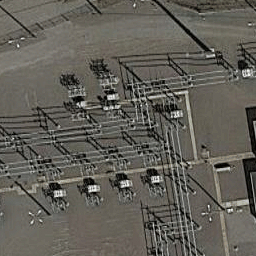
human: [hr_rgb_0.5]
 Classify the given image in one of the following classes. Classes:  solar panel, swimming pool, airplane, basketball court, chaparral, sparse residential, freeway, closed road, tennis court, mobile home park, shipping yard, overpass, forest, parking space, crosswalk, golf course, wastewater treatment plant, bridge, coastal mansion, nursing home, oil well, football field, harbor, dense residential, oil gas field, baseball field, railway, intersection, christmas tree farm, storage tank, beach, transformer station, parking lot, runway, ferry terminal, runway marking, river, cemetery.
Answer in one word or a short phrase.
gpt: transformer station